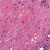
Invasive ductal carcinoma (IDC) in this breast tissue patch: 0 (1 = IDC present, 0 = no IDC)